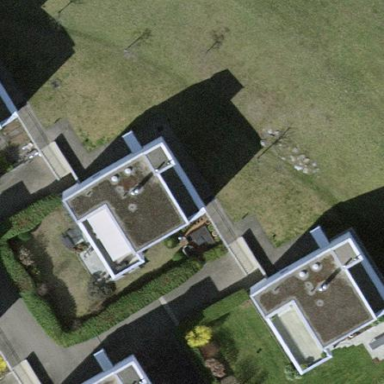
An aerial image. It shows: Building with flat roof.